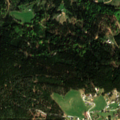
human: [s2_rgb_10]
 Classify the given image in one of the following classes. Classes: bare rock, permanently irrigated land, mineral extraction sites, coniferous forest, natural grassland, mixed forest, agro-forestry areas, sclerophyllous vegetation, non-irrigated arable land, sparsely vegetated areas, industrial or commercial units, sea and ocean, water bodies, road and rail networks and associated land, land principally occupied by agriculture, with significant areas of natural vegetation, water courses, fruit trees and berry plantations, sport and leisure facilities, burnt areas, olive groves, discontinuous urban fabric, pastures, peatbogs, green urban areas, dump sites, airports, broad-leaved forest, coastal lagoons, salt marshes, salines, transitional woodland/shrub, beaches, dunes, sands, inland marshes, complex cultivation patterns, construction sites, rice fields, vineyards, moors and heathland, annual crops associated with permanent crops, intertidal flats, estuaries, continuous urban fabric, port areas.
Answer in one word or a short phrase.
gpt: land principally occupied by agriculture, with significant areas of natural vegetation, coniferous forest, mixed forest